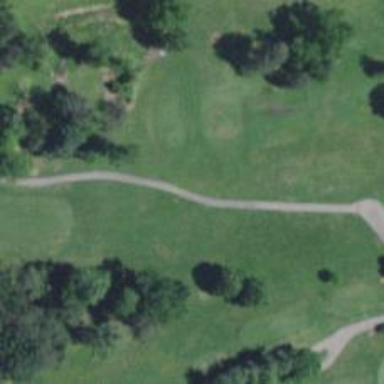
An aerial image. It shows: Golf cartpath that is also road path.